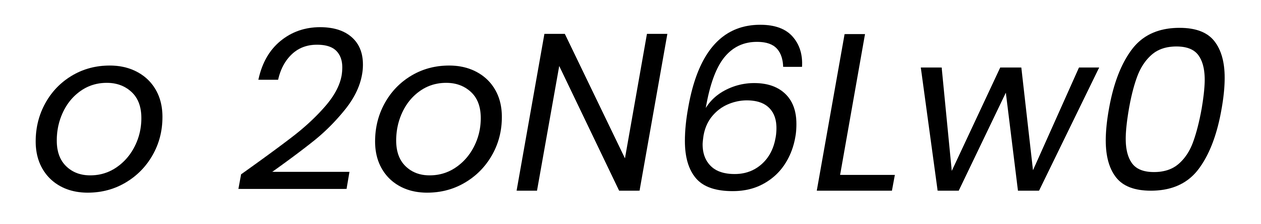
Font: Poppins-Italic